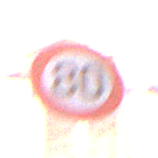
Verkehrszeichen: Geschwindigkeit80
Umgebung: Outdoor, Urban
Tageszeit: MorningAfternoon
Wetter: PartlyCloudy
Licht: Natural
Jahreszeit: NotSpecified
Kontrast: LowContrast